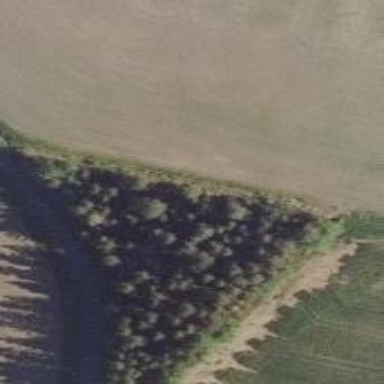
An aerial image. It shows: Beautiful woodland area.